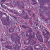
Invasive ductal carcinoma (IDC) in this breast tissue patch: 1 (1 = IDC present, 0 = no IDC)